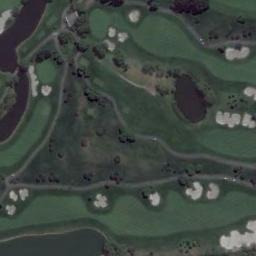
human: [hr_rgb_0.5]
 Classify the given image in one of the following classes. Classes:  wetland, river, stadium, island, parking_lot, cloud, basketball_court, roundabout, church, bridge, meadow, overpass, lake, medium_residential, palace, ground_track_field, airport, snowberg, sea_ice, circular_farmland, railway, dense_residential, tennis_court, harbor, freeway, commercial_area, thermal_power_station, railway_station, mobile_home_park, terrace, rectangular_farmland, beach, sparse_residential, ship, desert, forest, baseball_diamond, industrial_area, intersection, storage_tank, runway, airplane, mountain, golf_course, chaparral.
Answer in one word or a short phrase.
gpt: golf_course